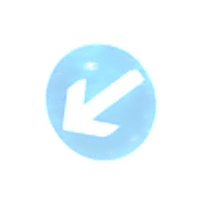
Verkehrszeichen: VorgeschriebeneVorbeifahrtLinks
Umgebung: Roofed, Suburban
Tageszeit: MorningAfternoon
Wetter: PartlyCloudy
Licht: Natural
Jahreszeit: Winter
Kontrast: LowContrast